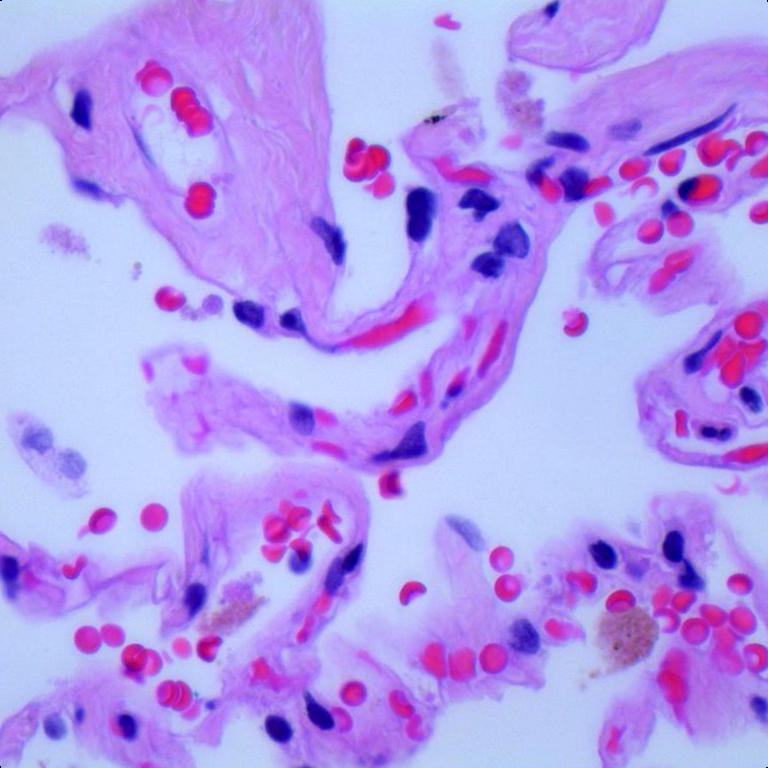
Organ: lung
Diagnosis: benign